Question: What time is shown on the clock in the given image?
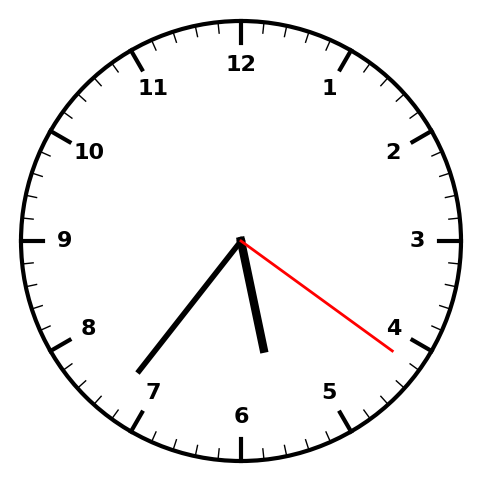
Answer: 05:36:21